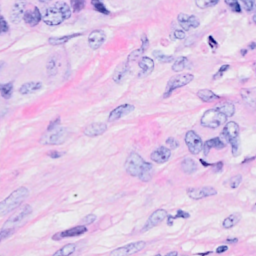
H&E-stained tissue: Breast